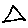
Label: triangle